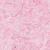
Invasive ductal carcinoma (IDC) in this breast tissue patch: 0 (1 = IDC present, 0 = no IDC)